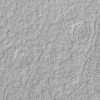
Atmospheric dust classification: not_dusty